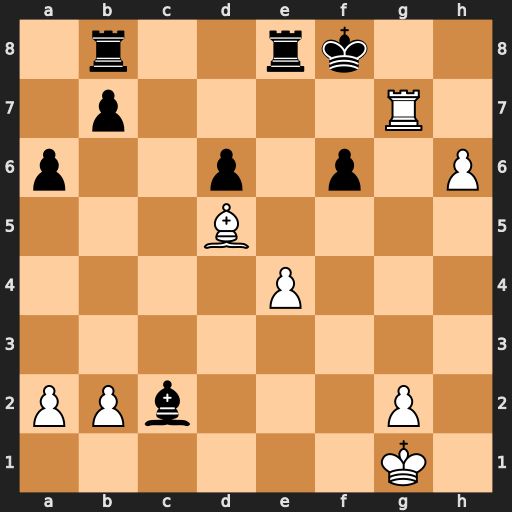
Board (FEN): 1r2rk2/1p4R1/p2p1p1P/3B4/4P3/8/PPb3P1/6K1
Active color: w
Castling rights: -
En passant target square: -
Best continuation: Rg8+ Ke7 h7